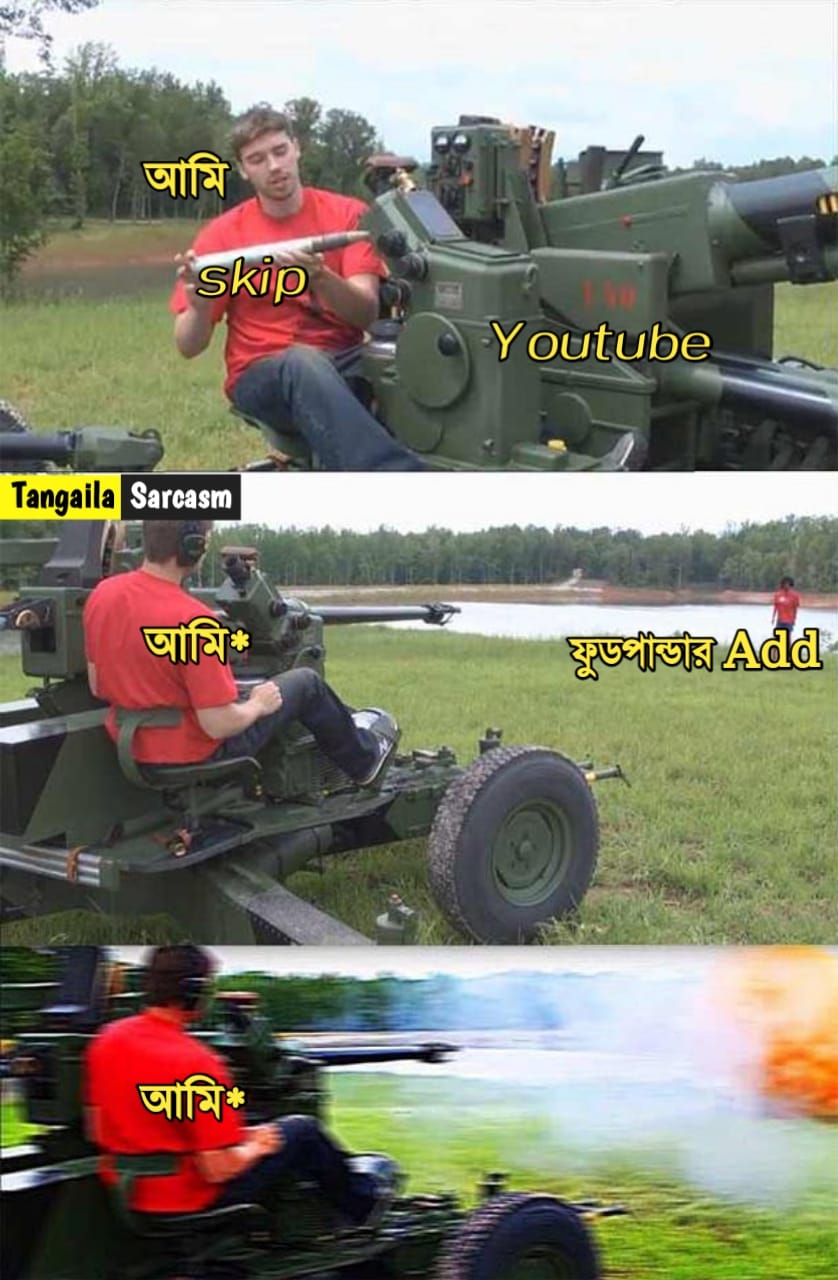
Caption: আমি  skip Youtube    আমি*    ফুডপান্ডার Add    আমি*
Label: non-hate